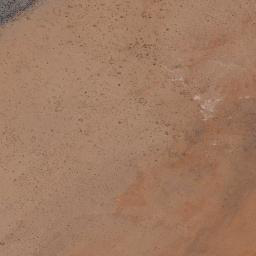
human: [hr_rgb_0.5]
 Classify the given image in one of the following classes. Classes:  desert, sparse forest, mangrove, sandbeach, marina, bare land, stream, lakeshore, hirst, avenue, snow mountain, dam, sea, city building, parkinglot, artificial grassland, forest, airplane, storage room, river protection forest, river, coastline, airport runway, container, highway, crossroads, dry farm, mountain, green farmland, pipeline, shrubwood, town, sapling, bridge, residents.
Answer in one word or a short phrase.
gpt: desert